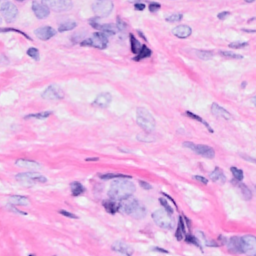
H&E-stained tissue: Breast